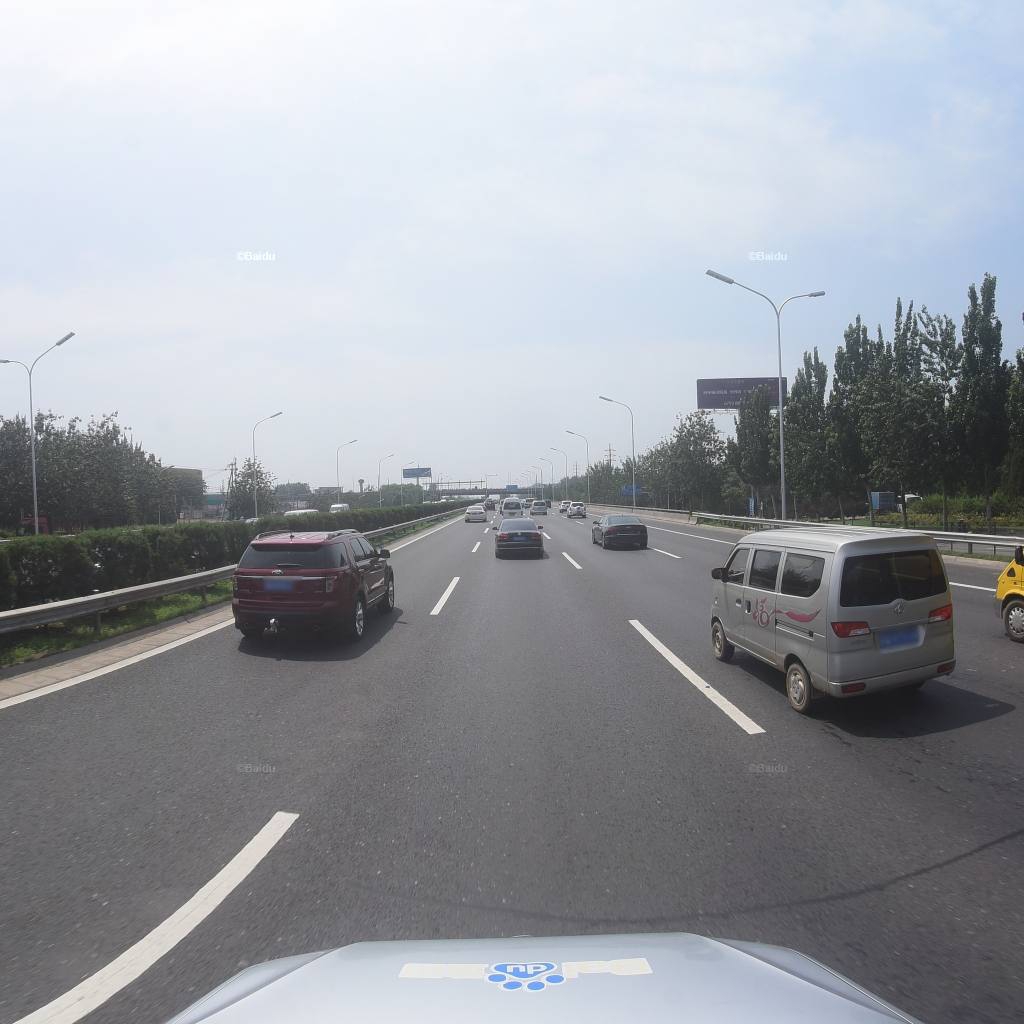
Region: Fengtai
Road damage annotations: transverse patch